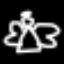
Label: angel